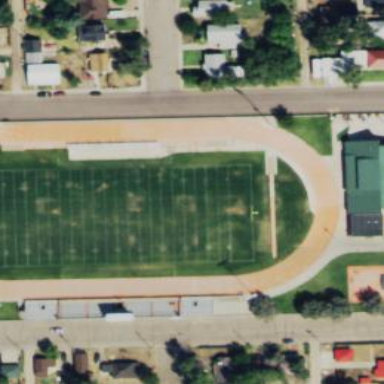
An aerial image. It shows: Grass pitch designated for American football in leisure land area.